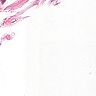
Metastatic tissue present: no